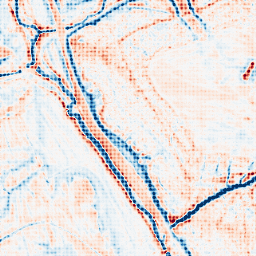
Category: edge_preserving
Decomposition family: guided
Decomposition parameters: radius: 4
eps: 0.001
Upsampling method: sinc_blackman
Upsampling parameters: scale: 4
kernel_size: 4
Upsampling scale: 4